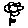
Label: flower